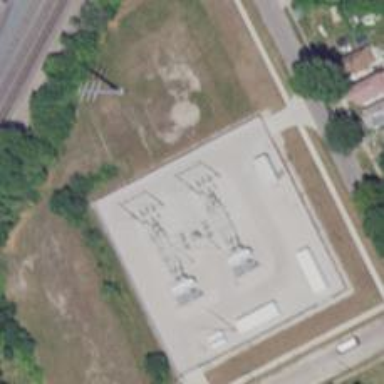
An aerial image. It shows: Switch for power supply.